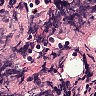
Metastatic tissue present: no